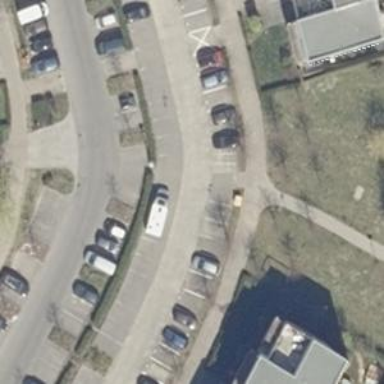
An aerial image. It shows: Concrete parking aisle designated as service road.